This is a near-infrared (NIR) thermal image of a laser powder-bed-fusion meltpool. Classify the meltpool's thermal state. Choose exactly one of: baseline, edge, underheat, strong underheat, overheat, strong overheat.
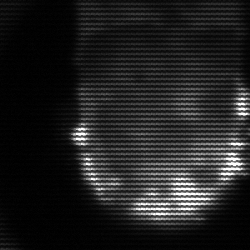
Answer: baseline